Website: ulta-beauty
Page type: delivery-shipping
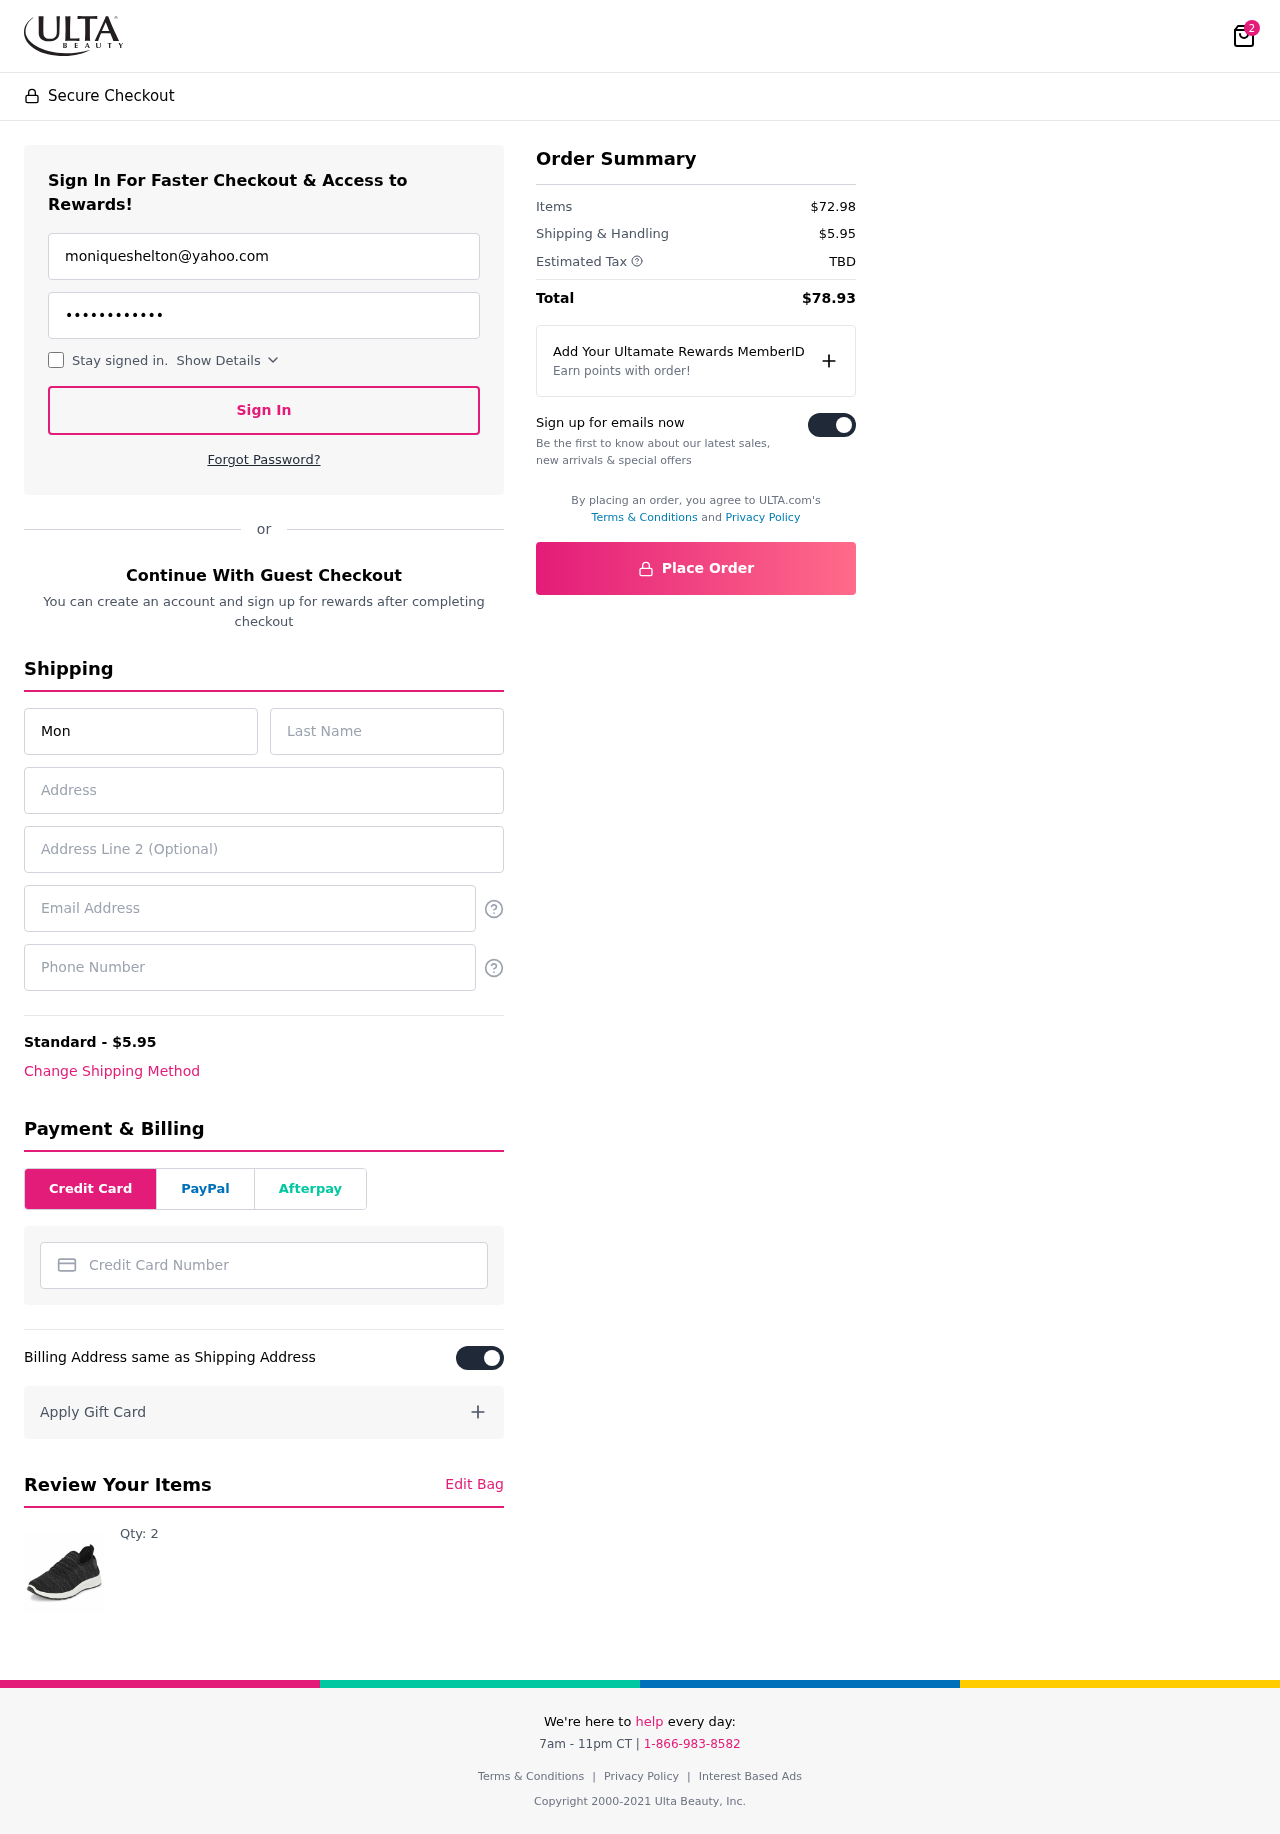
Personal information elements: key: PII_CARD_NUMBER
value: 3436 1454 4029 196
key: PII_EMAIL
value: moniqueshelton@yahoo.com
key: PII_EMAIL2
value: moniqueshelton@yahoo.com
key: PII_FIRSTNAME
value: Monique
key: PII_LASTNAME
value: Shelton
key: PII_PHONE
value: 5822546772
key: PII_STREET
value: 1927 Eric Springs Apt. 796
Product elements: key: PRODUCT1_QUANTITY
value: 2
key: PRODUCT1
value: Qty: 2
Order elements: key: ORDER_NUM_ITEMS
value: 2
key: ORDER_SHIPPING_COST
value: $5.95
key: ORDER_SUBTOTAL
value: $72.98
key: ORDER_TAX
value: TBD
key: ORDER_TOTAL
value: $78.93